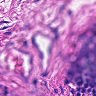
Metastatic tissue present: no